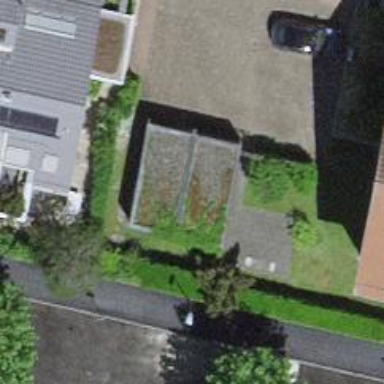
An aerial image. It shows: Garage building.